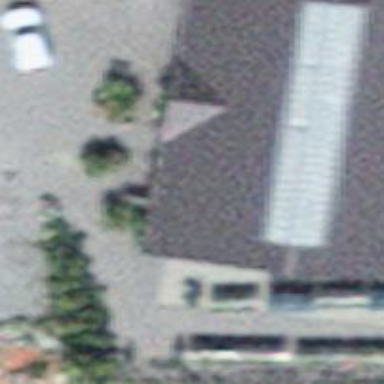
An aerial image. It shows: Garden center shop.